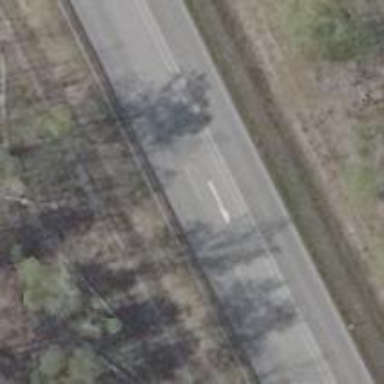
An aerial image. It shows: Asphalt trunk highway.